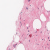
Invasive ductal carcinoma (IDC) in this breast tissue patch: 0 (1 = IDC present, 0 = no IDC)